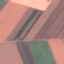
Land use / land cover class: AnnualCrop